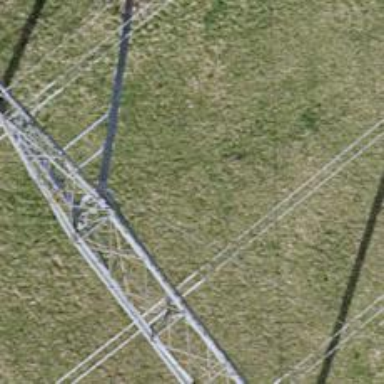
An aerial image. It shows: H-frame designed tower for power lines.